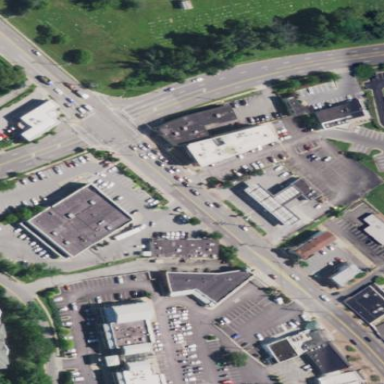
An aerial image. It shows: Retail area.